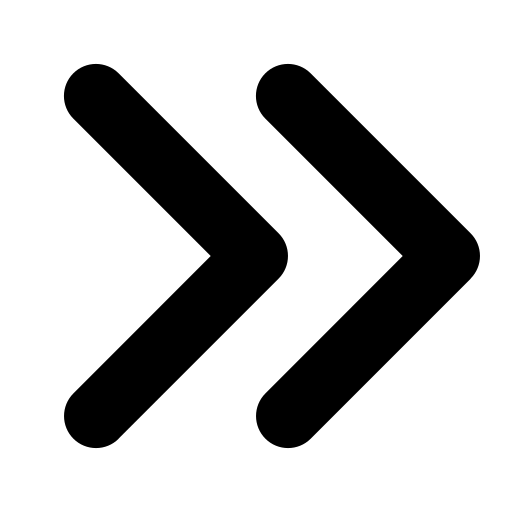
Tags: icon, FontAwesome, fa-icon, solid, angles, right